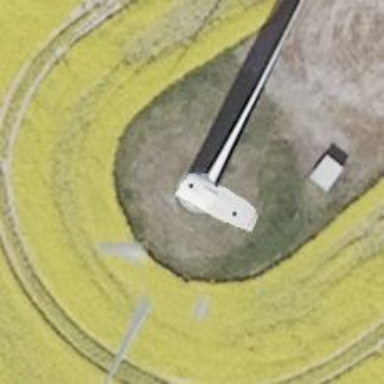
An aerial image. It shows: Wind generator with horizontal axis. The generator is wind turbine.